Question: I get a weird interface bug with my UIScrollView and I cant figure out how to solve it. !
Setting:
I have a 'UIScrollView' that contains a 'UISegmentedControl' (since the segments of
the control are loaded dynamically, it could exceed the width of the screen and the scrollView is supposed to scroll the segmentedControl horizontally, the height of the scrollview is the same as the UISegmentedControl's).
The ViewController that contains this is embedded in a tabBar (or navigation bar, which also shows the bug). The whole thing is using Auto-Layout.
Bug:
When I scroll the SegmentedControl some degree to the right and then switch the viewController by clicking the other tab on the tabBarController, the content-offset of the segmented control gets weirdly shifted when switching back to the initial viewcontroller. When I try to scroll to the leftmost part of the scrollview it won't let me. When switching the tabs a couple of times, it gets fixed again and I can do this over.
What I did (can you reproduce this?):
1. Create a blank single-view ios project
2. Embed the already given viewController in a tabbarcontroller.
3. Put a scrollView on the upper portion of the view that fits the screen from left to right.
4. Put a UISegmentedControl on the topleft corner of the scrollview and drag the scrollview to fit the segmented controls height height
5. Change the Segmented control's width a bit so xcode adds a width-constraint. in the segmented control's width constraint change the width constraint's relation to "greater than or equal"
6. create an outlet to the segmented control
7. in viewDidload add this code [self.segmentedControl insertSegmentWithTitle:@"A really long title so it you have to scroll to see it" atIndex: 0 animated: NO];
8. Create a blank viewcontroller and add it as a second viewController for the tabbarController.
This is how my storyboard looks like:

Now run the project, scroll the segmented control to it's right end as far as it goes. Switch the tab and switch back and please tell me how your scrollview now behaves - and WHY.
My guess would be it has something to do with Auto Layout maybe? Can't figure out what though.
I tried fixing this by setting the scrollView's contentSize in viewDidAppear or changing the content offset of the scrollView in viewDidAppear or changing frames, combination of those and what not....
Is it no longer neccessary to set the scrollViews contentSize property? Why does it scroll the content automatically?
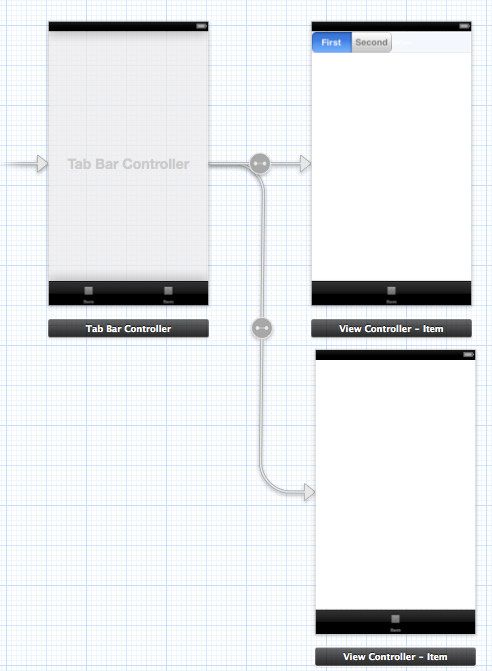
Answer: After googeling I found the answer in another StackOverflow question.
What you need to do is save the 'scrollview.contentOffset' on 'viewWillDisappear',
set it to 'CGPointZero' on 'viewDidDisappear' and set it back to the saved state on 'viewDidLayoutSubviews':
'''
-(void) viewWillDisappear: (BOOL) animated {
self.lastContentOffset = self.scrollView.contentOffset;
[super viewWillDisappear: animated];
}
-(void) viewDidDisappear:(BOOL)animated {
[super viewDidDisappear: animated];
self.scrollView.contentOffset = CGPointZero;
}
- (void)viewDidLayoutSubviews {
[super viewDidlayoutSubviews];
self.scrollView.contentOffset = self.lastContentOffset;
}
'''